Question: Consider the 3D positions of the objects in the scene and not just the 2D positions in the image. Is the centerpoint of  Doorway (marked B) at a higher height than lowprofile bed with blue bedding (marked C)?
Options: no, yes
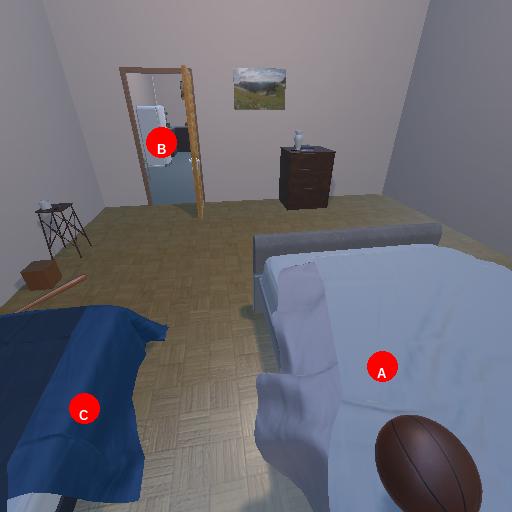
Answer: no